Field crop: maize
Growth stage: 1
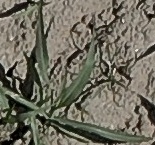
Species: sorghum